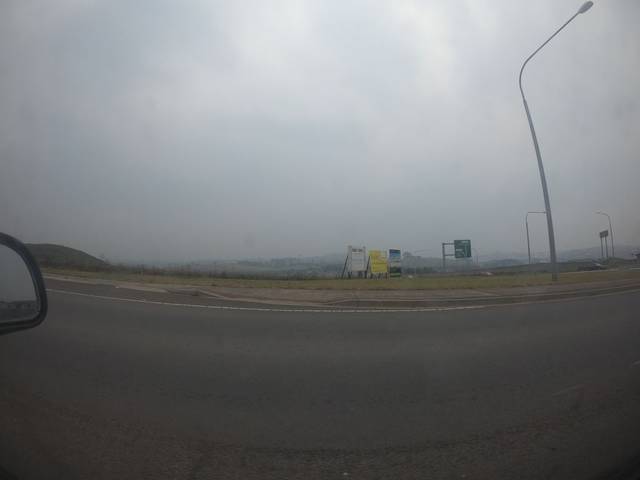
Region: Australia
Coordinates: -34.59, 150.848